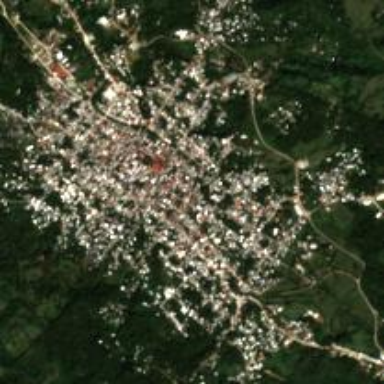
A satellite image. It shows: Town.